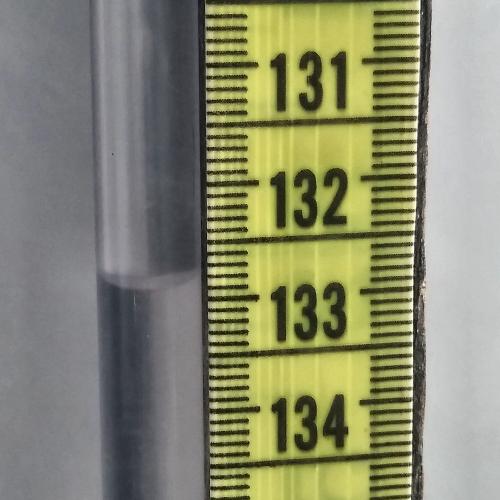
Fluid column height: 132.8 cm